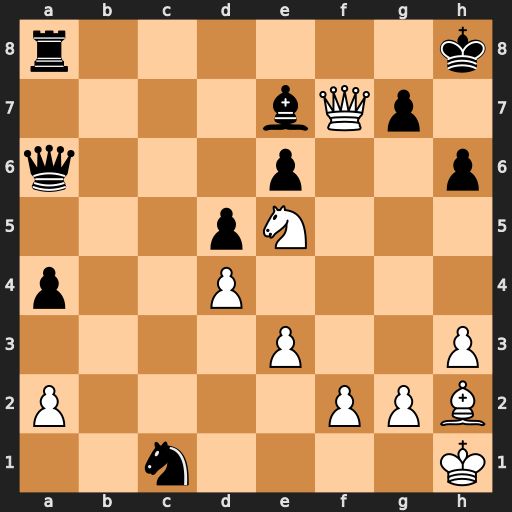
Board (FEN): r6k/4bQp1/q3p2p/3pN3/p2P4/4P2P/P4PPB/2n4K
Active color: w
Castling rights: -
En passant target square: -
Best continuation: Ng6+ Kh7 Be5 Bf6 Bxf6